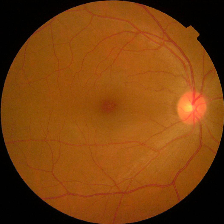
Diabetic retinopathy grade: No DR